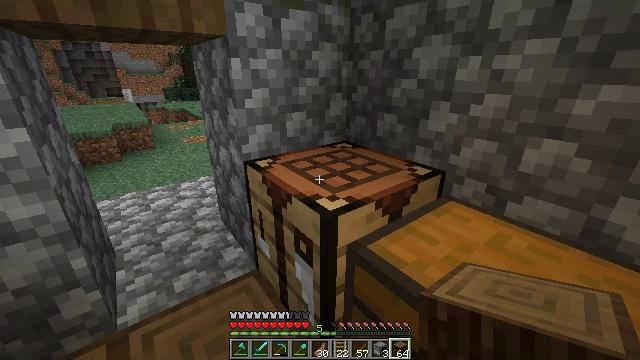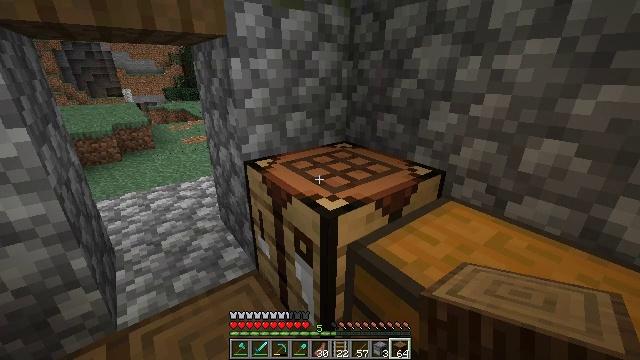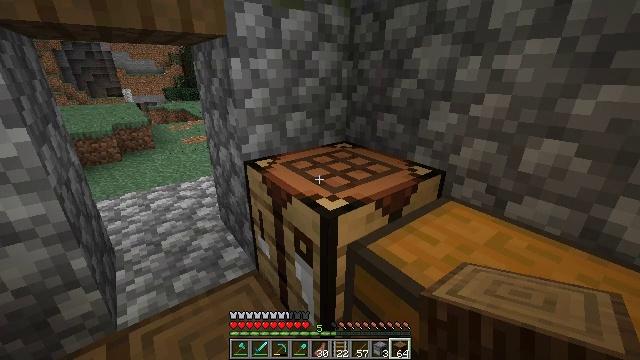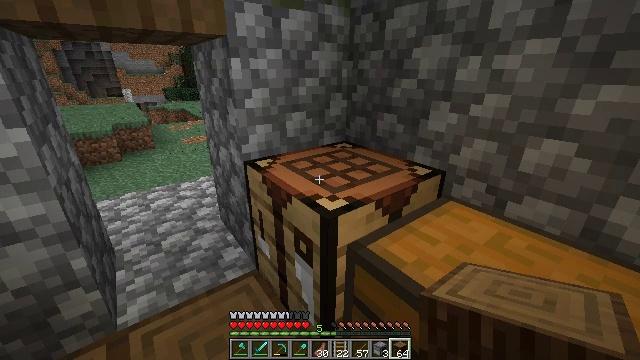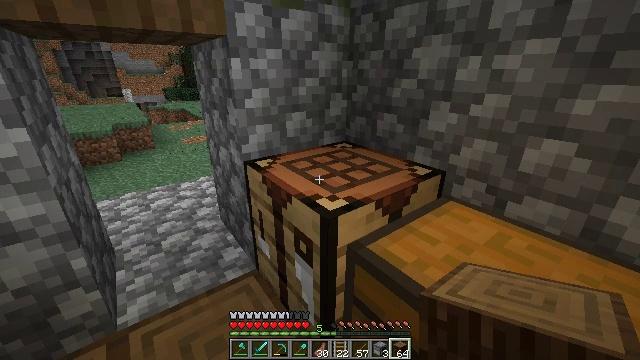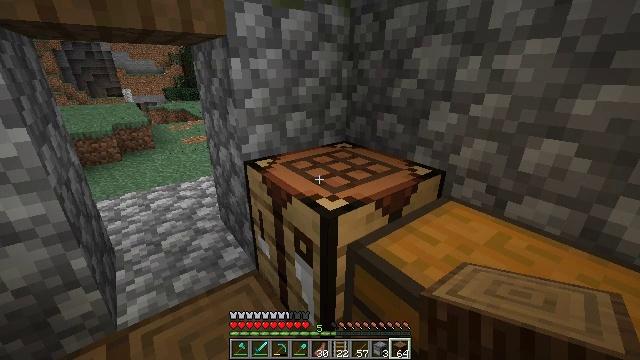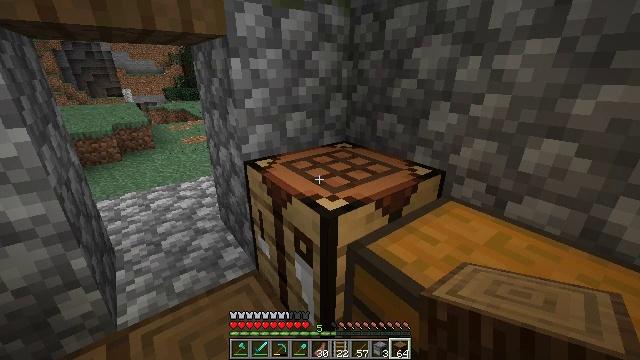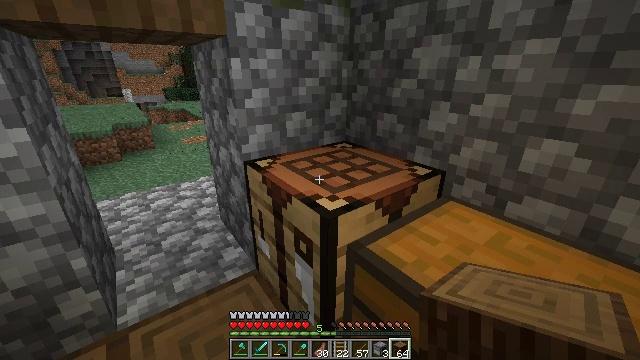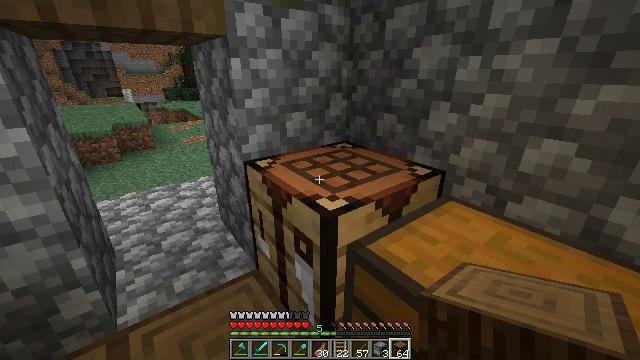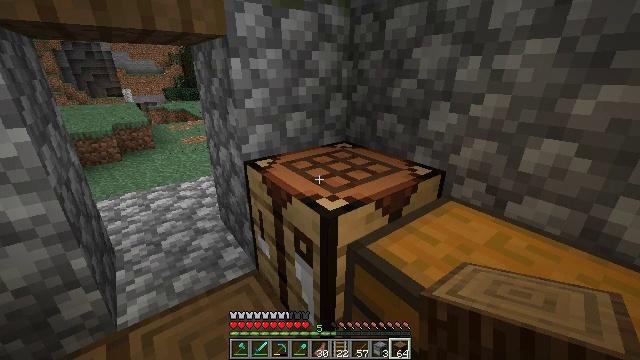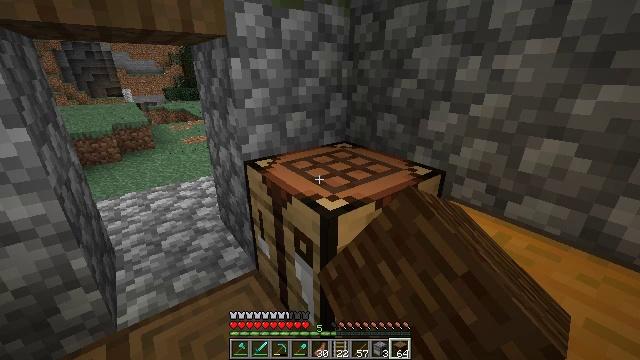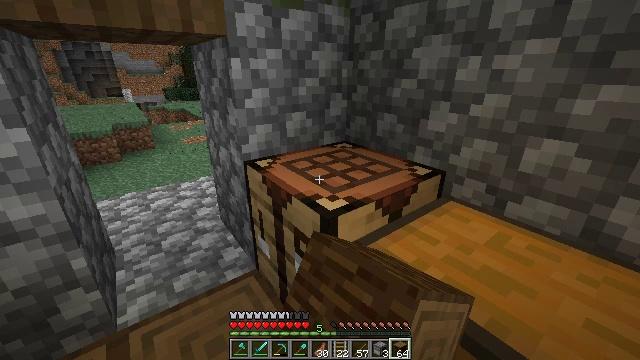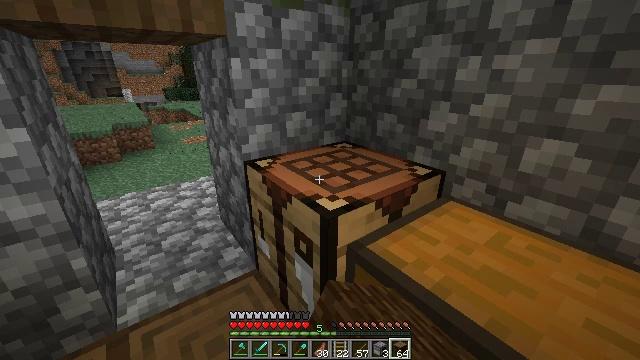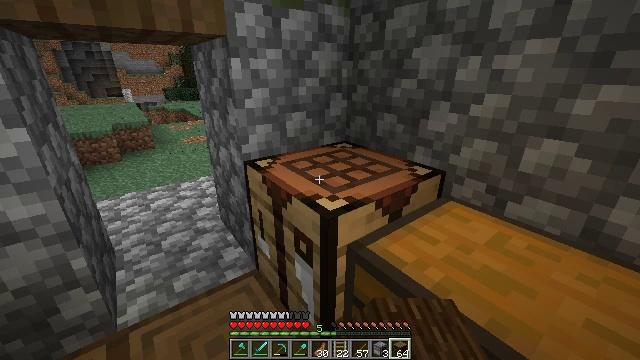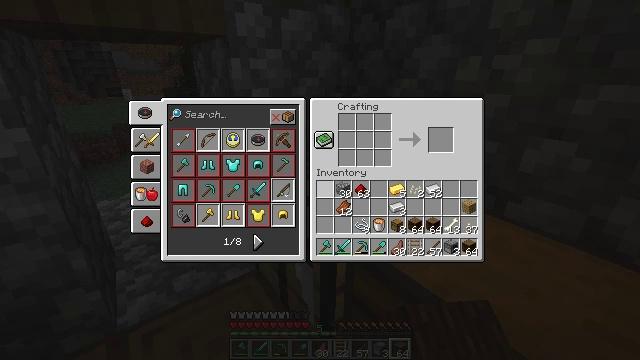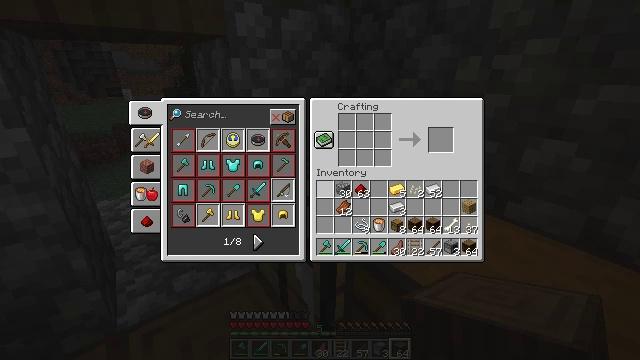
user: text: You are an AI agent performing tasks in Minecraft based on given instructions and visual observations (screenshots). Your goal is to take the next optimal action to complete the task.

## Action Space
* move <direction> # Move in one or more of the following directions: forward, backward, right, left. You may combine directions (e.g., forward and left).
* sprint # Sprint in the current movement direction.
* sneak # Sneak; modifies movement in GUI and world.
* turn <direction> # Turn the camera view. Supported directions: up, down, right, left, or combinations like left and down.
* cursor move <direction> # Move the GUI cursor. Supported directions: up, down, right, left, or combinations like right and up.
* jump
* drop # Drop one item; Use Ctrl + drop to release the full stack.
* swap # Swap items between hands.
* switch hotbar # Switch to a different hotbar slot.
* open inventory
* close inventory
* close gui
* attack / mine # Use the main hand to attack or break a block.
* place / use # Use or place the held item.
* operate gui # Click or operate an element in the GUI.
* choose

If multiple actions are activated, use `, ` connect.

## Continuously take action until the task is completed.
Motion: motion action
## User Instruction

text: Gather materials to craft spruce wood.
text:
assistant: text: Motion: no_op
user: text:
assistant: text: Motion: no_op
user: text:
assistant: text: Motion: no_op
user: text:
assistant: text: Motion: no_op
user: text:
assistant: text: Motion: no_op
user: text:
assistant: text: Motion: no_op
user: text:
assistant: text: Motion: no_op
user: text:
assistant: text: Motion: no_op
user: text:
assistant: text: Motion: use / place
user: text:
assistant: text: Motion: use / place
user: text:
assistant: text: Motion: use / place
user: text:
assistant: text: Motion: no_op
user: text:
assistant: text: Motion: no_op
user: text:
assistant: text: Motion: open gui
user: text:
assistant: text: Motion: no_op
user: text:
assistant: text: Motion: no_op
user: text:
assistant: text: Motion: no_op
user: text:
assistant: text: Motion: no_op
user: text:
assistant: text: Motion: no_op
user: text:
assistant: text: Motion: no_op
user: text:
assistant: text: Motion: no_op
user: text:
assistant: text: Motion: no_op
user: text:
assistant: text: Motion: no_op
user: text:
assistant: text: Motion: no_op
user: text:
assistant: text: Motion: no_op
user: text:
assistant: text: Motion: no_op
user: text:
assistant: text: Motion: no_op
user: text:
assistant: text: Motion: no_op
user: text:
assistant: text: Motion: no_op
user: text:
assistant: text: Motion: no_op